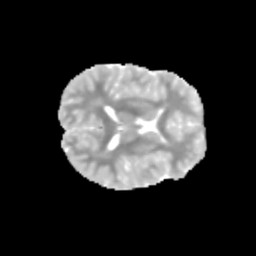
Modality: MD
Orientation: axial
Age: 13
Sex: male
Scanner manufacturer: siemens
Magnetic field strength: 3 T
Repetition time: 3.8 s
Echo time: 0.07 s